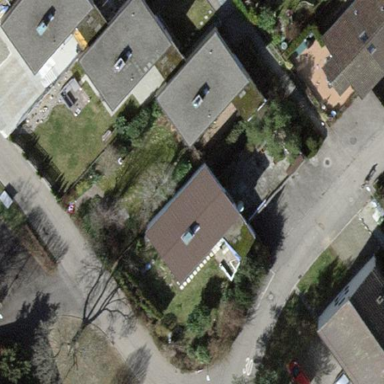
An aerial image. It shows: Residential building with gabled roof made of roof tiles in rosy brown color. The roof is oriented along the building.